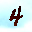
Label: 4